Question: I need to make a simple confirm window and I saw a lot of examples of how to do it with extra actions (like waiting until file uploading of form is not field). But I need just make a default confirm window with a default text (like in a pic below) to show it when the user wants to leave from the current page. And I can't completely understand what logic should I proved inside handling 'before unload' event.

I'm recently sorry if it a dup of some question, however, I didn't find any solution. So I have:
'''
export interface CanComponentDeactivate {
canDeactivate: () => Observable<boolean> | boolean;
}
@Injectable()
export class ExampleGuard implements CanDeactivate<CanComponentDeactivate> {
constructor() { }
canDeactivate(component: CanComponentDeactivate): boolean | Observable<boolean> {
return component.canDeactivate() ?
true :
confirm('message'); // <<< does confirm window should appear from here?
}
}
'''
'''
export class ExampleComponent implements CanComponentDeactivate {
counstructor() { }
@HostListener('window:beforeunload', ['$event'])
canDeactivate($event: any): Observable<boolean> | boolean {
if (!this.canDeactivate($event)) {
// what should I do here?
}
}
}
'''
It would be wonderful if you provide a sample of code but I appreciate any kind of help.
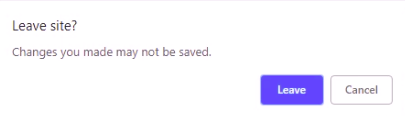
Answer: You should differentiate 'beforeunload' native event on 'window' and canDeactivate guard.
First one is being triggered when you are trying to close tab/window. So that when it is triggered you can 'confirm(...)' user and execute 'event.preventDefault()' on it to cancel closing tab/window.
Talking about 'CanDeactivate' guard it should return an observable/promise/plain-value of boolean which will tell you if you can deactivate current route.
So it is much better to separate two methods (one for 'beforeunload' and second one for the guard). Because if you want then change behavior to not just use native confirm but your custom modal window the default event handler for 'beforeunload' won't work as it handles sync code. So for 'beforeunload' you can use 'confirm' only to ask user not to leave the page.
'''
loading = true;
@HostListener('window:beforeunload', ['$event'])
canLeavePage($event: any): Observable<void> {
if(this.loading && confirm('You data is loading. Are you sure you want to leave?')) {
$event.preventDefault();
}
}
'''
Guard on the other hand wants boolean to be returned (or Promise,
or Observable). So here you can just return the result of your condition:
'''
canDeactivate(): boolean {
return this.loading && confirm('You data is loading. Are you sure you want to leave?');
}
'''
So that in your 'CanDeactivate' guard it will be used like 'return component.canDeactivate()'